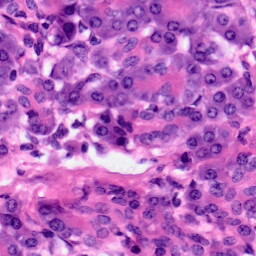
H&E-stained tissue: Pancreatic